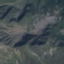
Land use / land cover class: HerbaceousVegetation